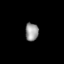
Tissue: skin
Cell type: Epithelial cells
Senescence score: 0.7755
Nuclear area (px): 236
Mean DAPI intensity: 148.78